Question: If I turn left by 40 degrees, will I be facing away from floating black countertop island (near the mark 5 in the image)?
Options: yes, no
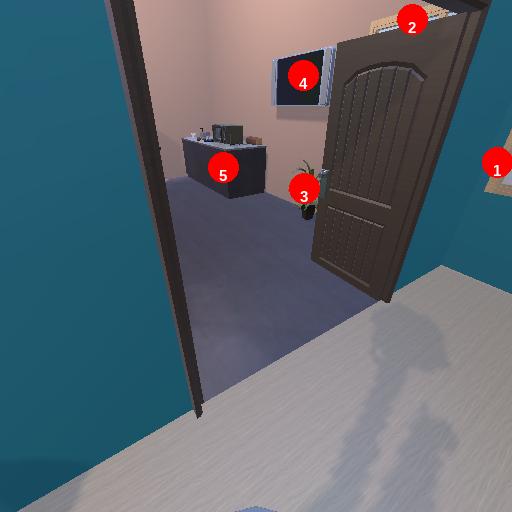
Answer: yes